Question: I have the below excel spreadsheet (image below) and would like to find the value in the area D2 to K26 based on changing the inputs found in cells N1, N2, and N3, how do I do this

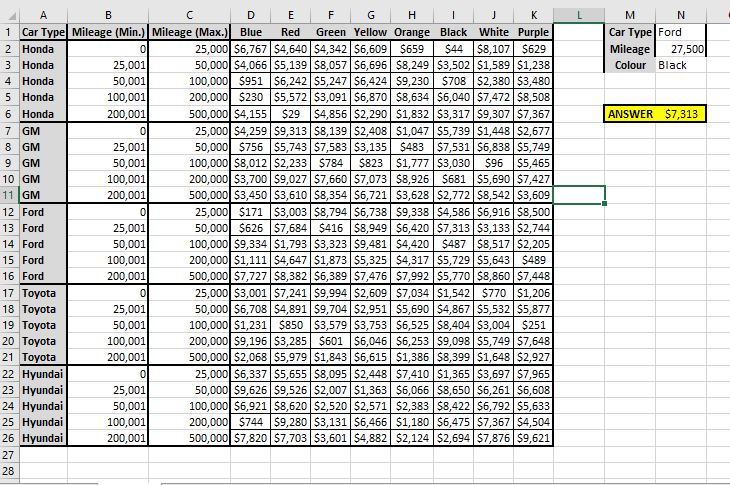
Answer: use:
'''
=INDEX(A:K,MATCH(N1,A:A,0)+MATCH(N2,INDEX(B:B,MATCH(N1,A:A,0)):INDEX(B:B,MATCH(N1,A:A,0)+COUNTIFS(A:A,N1)-1))-1,MATCH(N3,1:1,0))
'''
<URL>